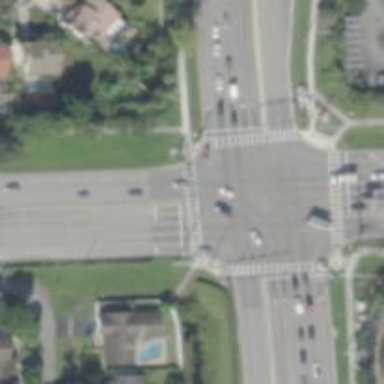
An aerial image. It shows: Marked crossing on footway.